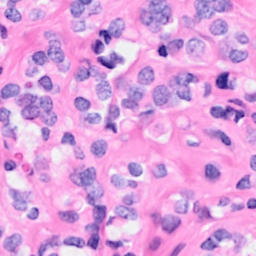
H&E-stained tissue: Breast